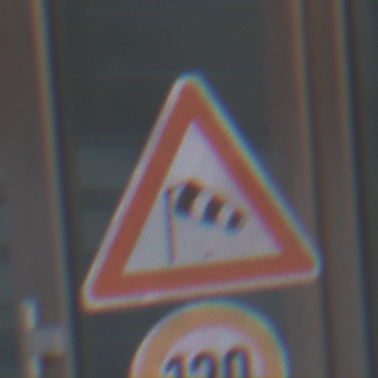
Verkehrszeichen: SeitenwindVonLinks
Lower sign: Geschwindigkeit120
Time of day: MorningAfternoon
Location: Outdoor (Urban)
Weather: PartlyCloudy
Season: NotSpecified
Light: Natural